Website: bh-photo
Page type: address-validator
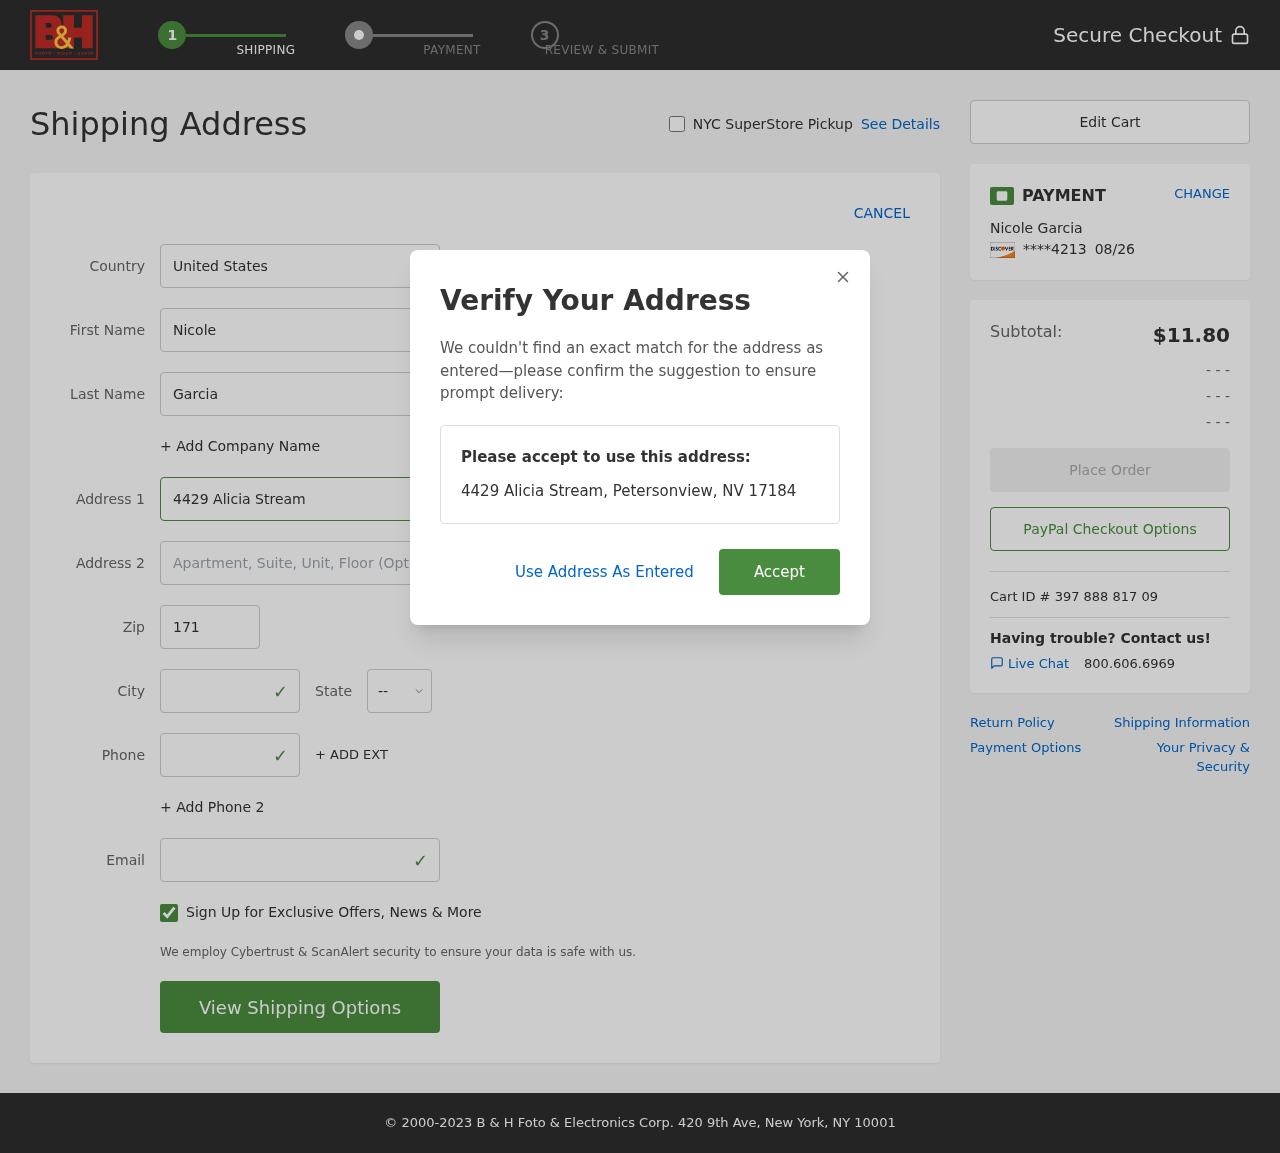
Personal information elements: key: PII_CARD_EXPIRY
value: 08/26
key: PII_CARD_LAST4
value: ****4213
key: PII_CITY
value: Petersonview
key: PII_COUNTRY
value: United States
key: PII_EMAIL
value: nicolegarcia@gmail.com
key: PII_FIRSTNAME
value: Nicole
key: PII_FULLNAME
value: Nicole Garcia
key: PII_LASTNAME
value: Garcia
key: PII_PHONE
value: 7073523462
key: PII_POSTCODE
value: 17184
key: PII_STATE_ABBR
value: NV
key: PII_STREET
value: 4429 Alicia Stream
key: PII_CITY_STATE_ZIP
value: Petersonview, NV 17184
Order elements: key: ORDER_SUBTOTAL
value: $11.80
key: ORDER_ID
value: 397 888 817 09